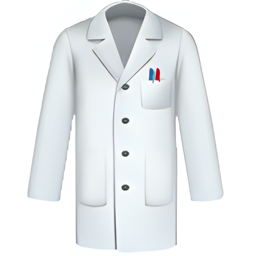
Name: lab coat
Emoji: 🥼
Group: Objects
Sub-group: clothing